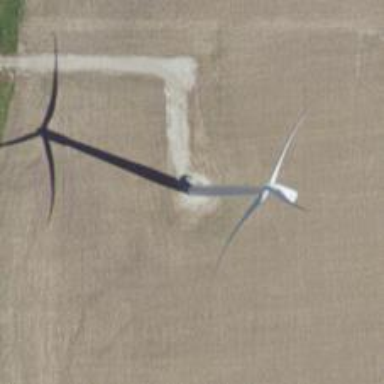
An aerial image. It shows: Wind generator powered by horizontal axis wind turbine.